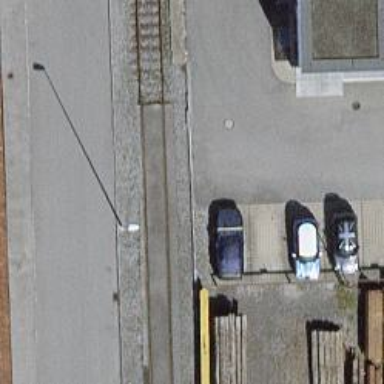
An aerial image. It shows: Uncontrolled level crossing for railway.